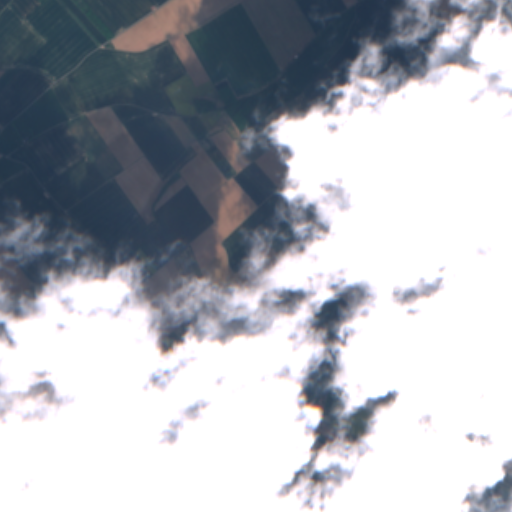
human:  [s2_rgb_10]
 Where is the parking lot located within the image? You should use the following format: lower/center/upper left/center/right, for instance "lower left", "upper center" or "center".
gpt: The parking lot is located in the lower center of the image.
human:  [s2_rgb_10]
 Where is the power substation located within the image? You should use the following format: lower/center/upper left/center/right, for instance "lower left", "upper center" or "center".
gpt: The power substation is located in the lower left of the image.
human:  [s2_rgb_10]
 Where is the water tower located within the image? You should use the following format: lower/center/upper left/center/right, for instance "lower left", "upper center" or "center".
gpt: The water tower is located in the lower center of the image.
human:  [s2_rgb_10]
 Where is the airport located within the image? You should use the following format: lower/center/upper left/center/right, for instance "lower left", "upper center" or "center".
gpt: There is no airport in the image.